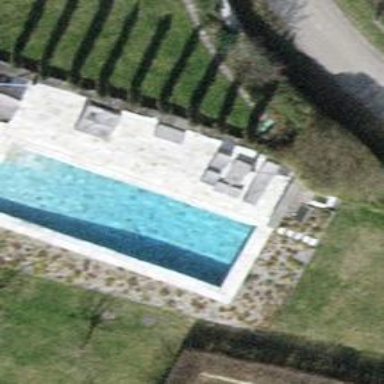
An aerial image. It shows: Swimming pool located in leisure land.